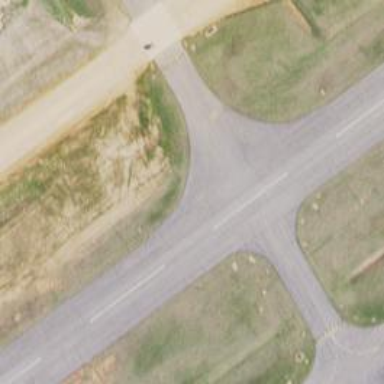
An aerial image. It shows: Image of taxiway at airport.